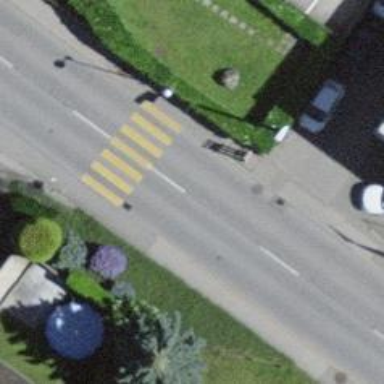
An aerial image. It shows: Uncontrolled footway crossing with markings.